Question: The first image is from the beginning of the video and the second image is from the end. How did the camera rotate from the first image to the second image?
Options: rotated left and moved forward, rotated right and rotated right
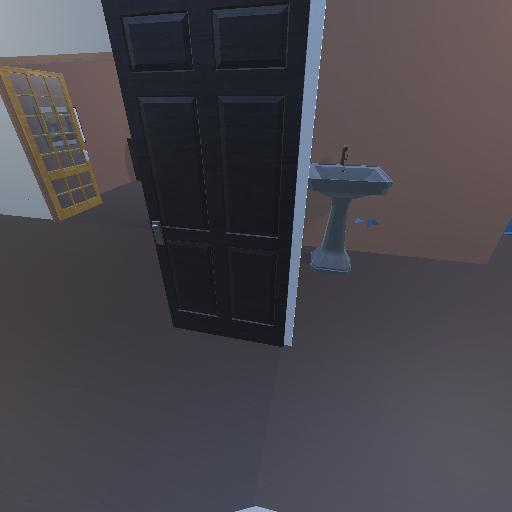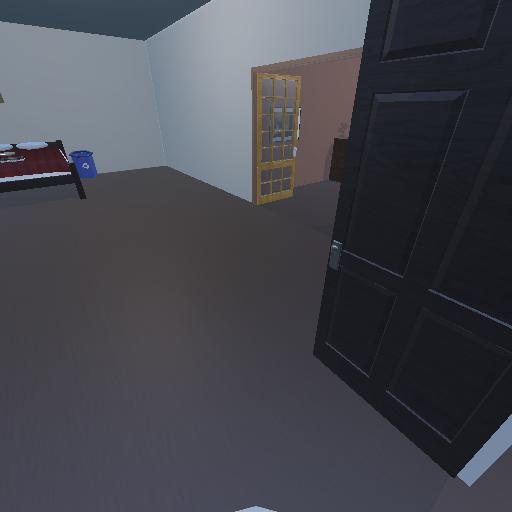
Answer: rotated left and moved forward